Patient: sex M, age 35
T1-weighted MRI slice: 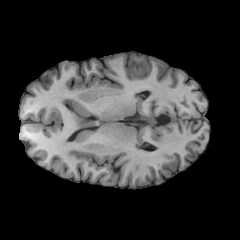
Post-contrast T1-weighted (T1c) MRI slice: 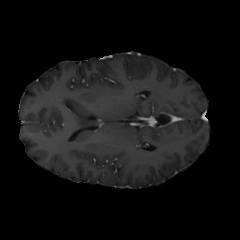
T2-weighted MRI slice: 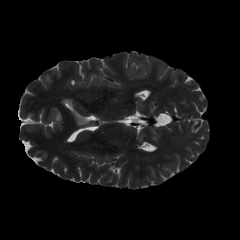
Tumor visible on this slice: yes
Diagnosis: Astrocytoma, IDH-mutant
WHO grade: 3